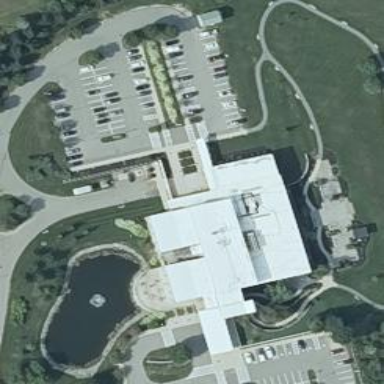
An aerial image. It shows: Hospital building.